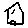
Label: house